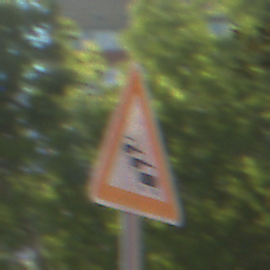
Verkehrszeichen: Stau
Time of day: MorningAfternoon
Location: Outdoor (Suburban)
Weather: PartlyCloudy
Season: NotSpecified
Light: Natural